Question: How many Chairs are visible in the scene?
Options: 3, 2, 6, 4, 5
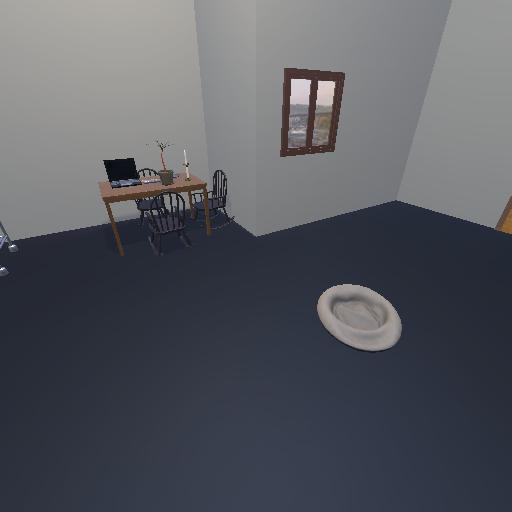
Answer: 3